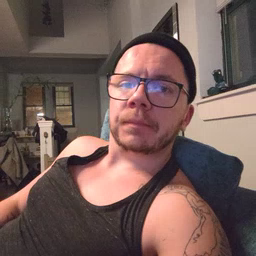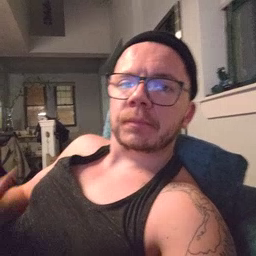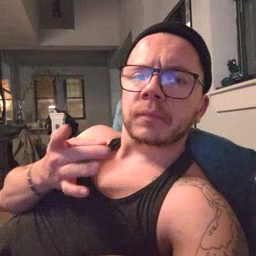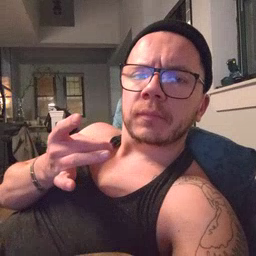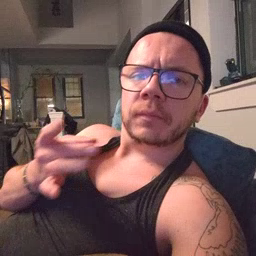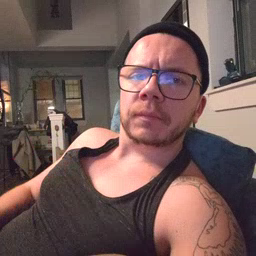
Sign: sticky